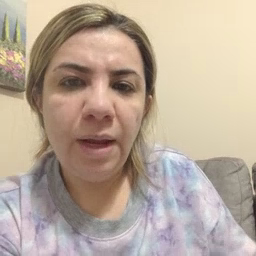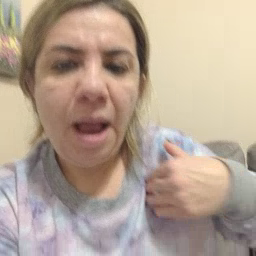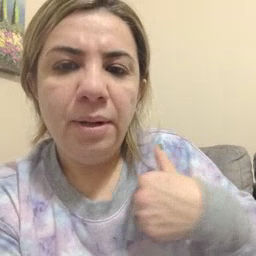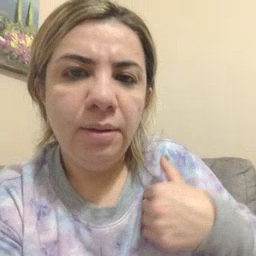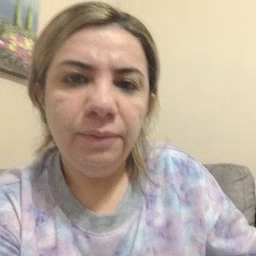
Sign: animal